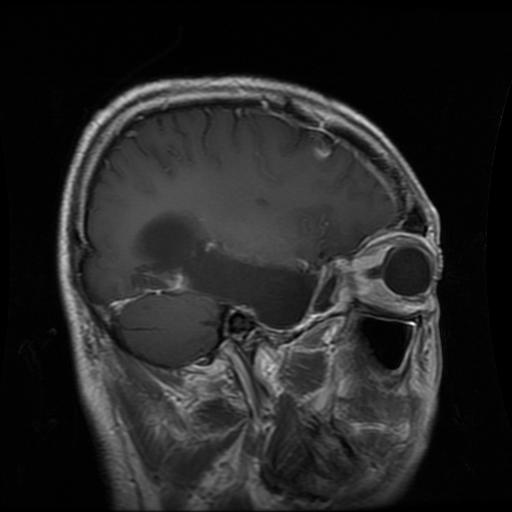
Label: glioma